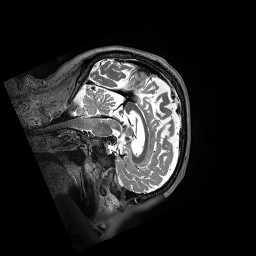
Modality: T2w
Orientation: sagittal
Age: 86
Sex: male